Question: Take <URL>, for example, a sample of which is posted below:

It has matplotlib examples with gray background and more subtle coloring, but when I'm running the same examples, I get the more traditionally colored plots with white background and strong colors. This also seems to be the style used in the <URL>.
How can I change the default style locally to match their style?
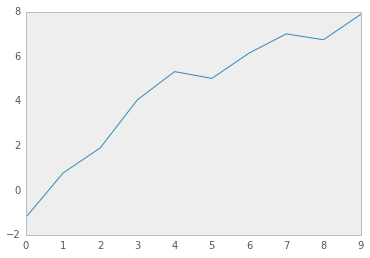
Answer: If you read through the page you linked, just above the section is the following line:
> If you want to make your plots look pretty like mine, steal the matplotlibrc file from <URL>.
In the post is a link to <URL>, which contains the 'matplotlibrc' file. Make sure you read through the whole thing and customize it, as for example he has 'MacOSX' as his backend, which you may want to change.
To use the file, save it as '~/.matplotlib/matplotlibrc' and restart any running instances of IPython. Your plots should now look prettier :)